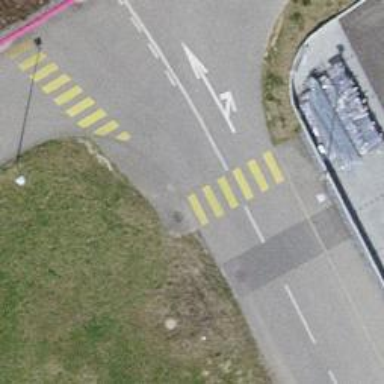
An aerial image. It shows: Uncontrolled crossing on the road.